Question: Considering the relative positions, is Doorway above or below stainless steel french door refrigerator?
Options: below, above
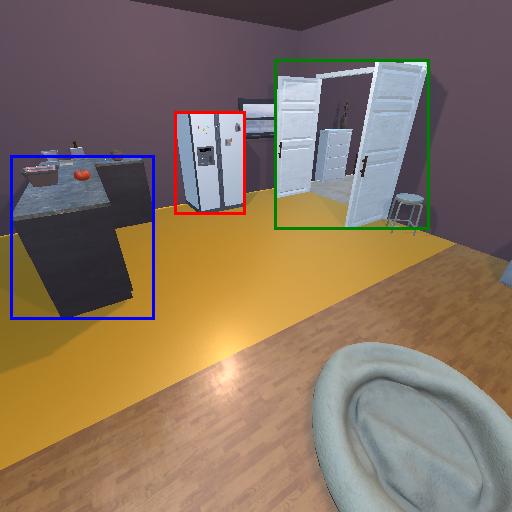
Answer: below